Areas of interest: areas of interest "Shu Han Metropolis"
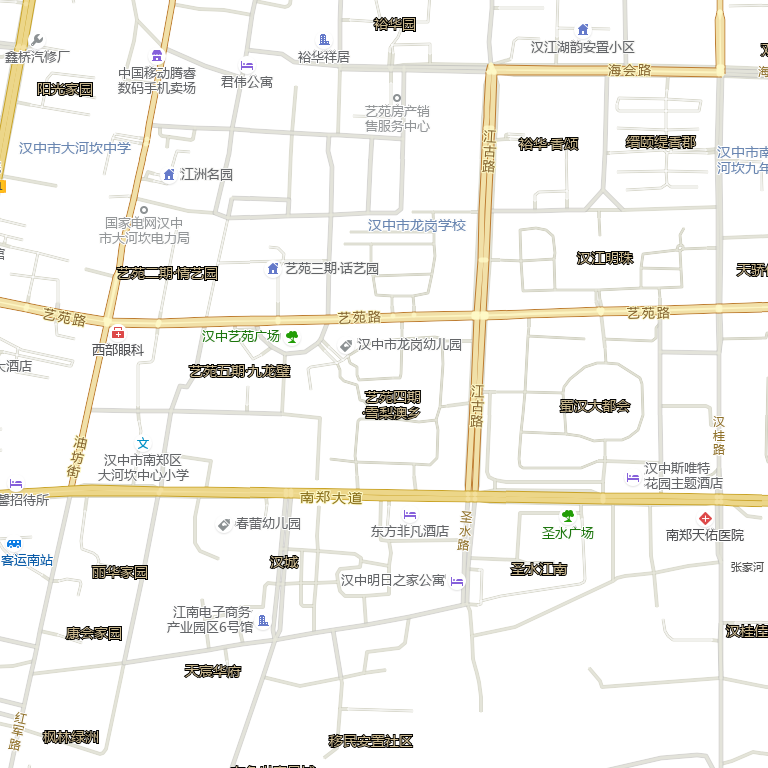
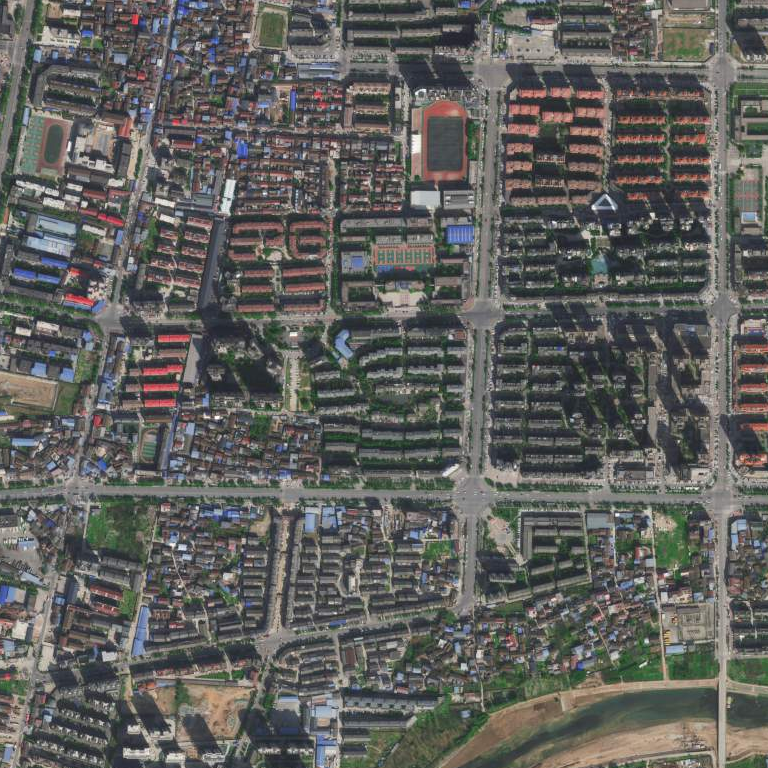